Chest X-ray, AP view. Patient: 21 years old, sex M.
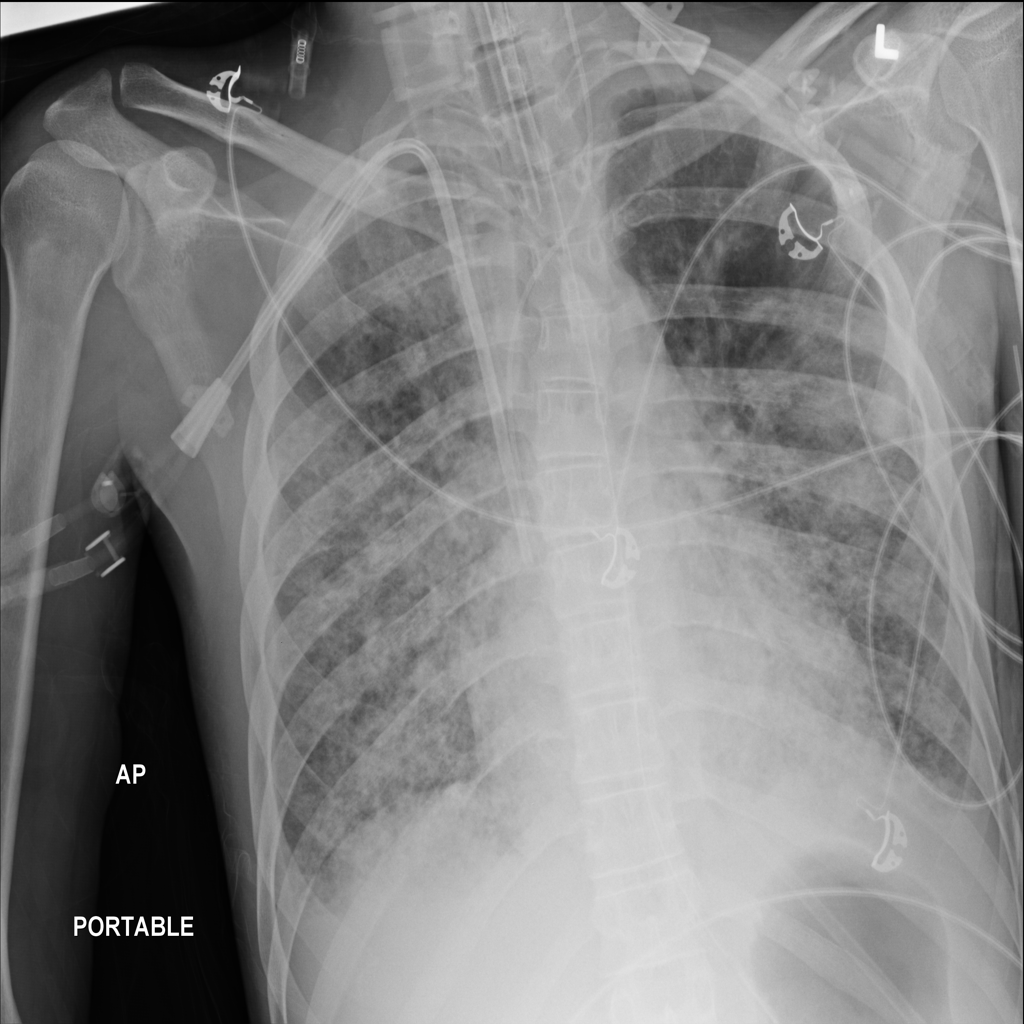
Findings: Effusion, Infiltration